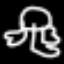
Label: frog